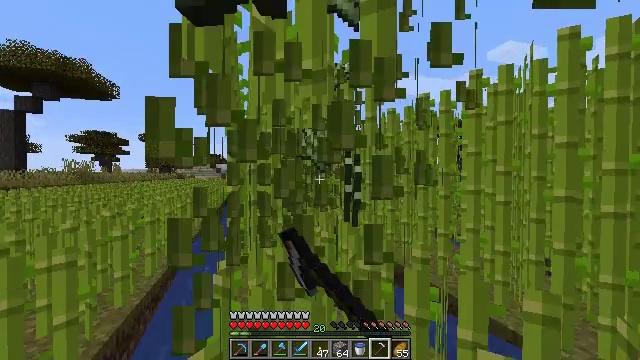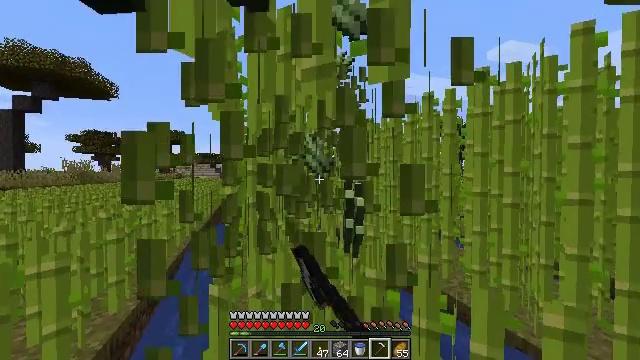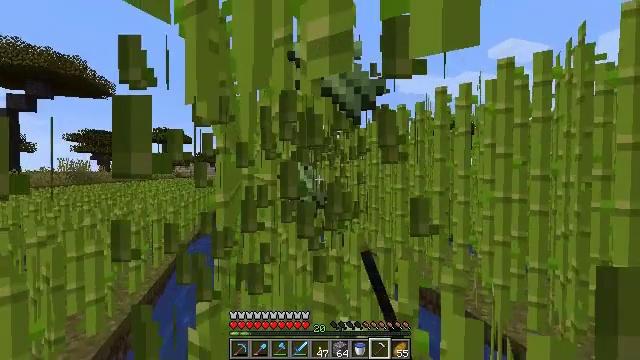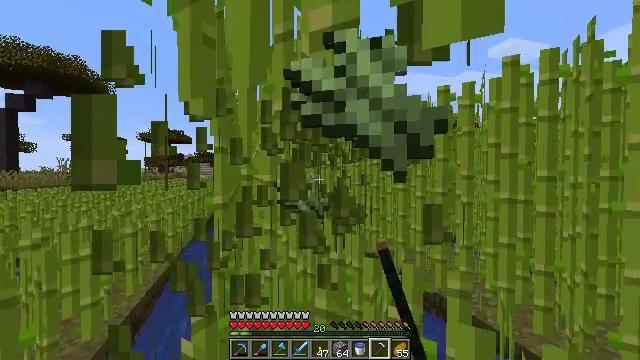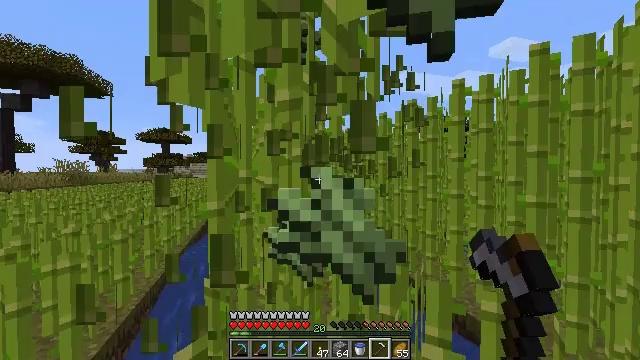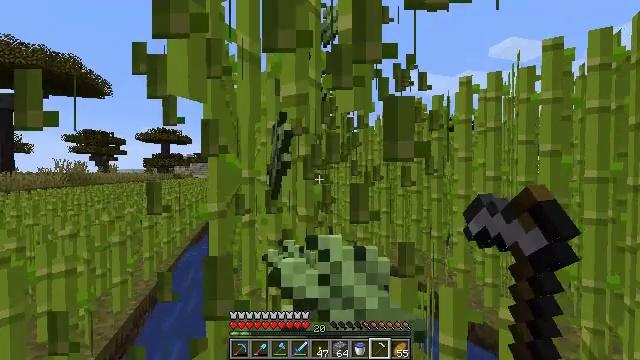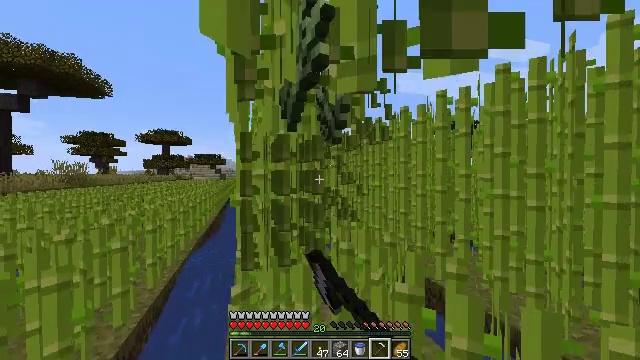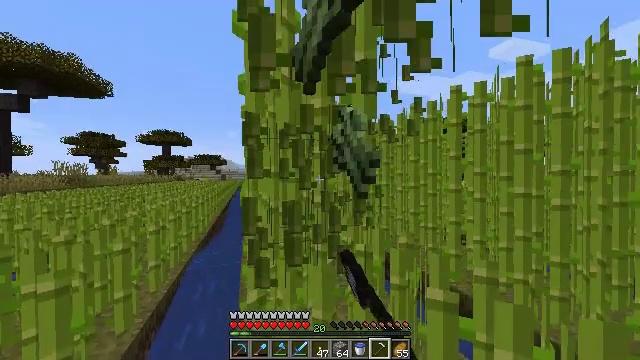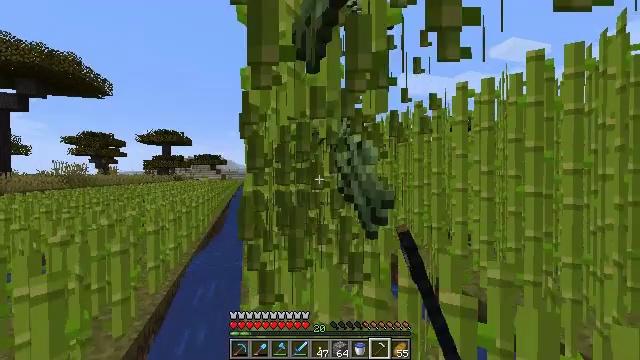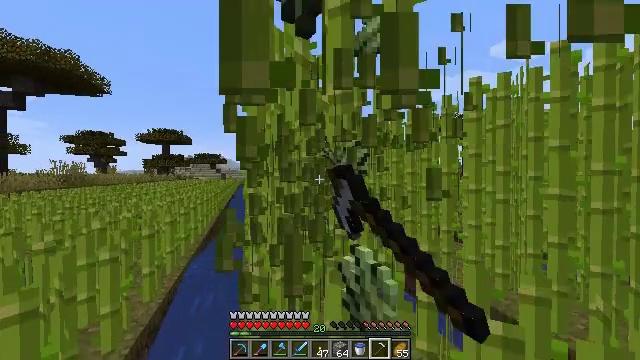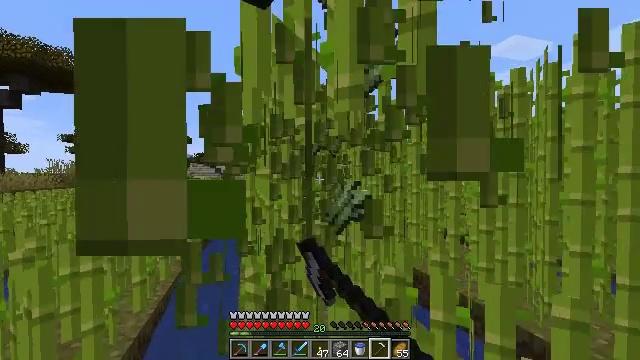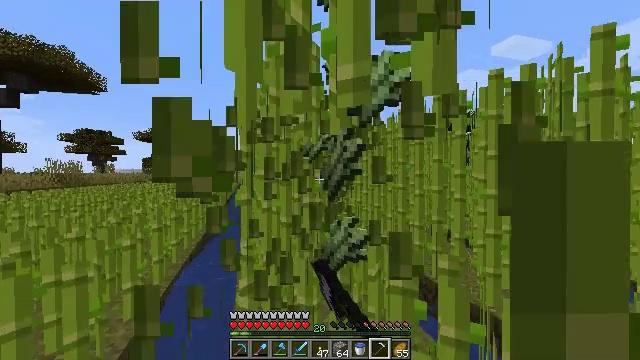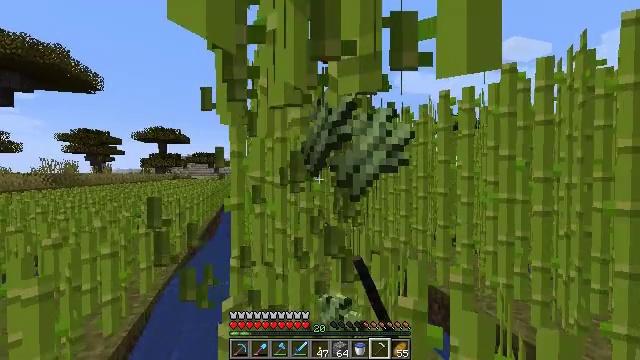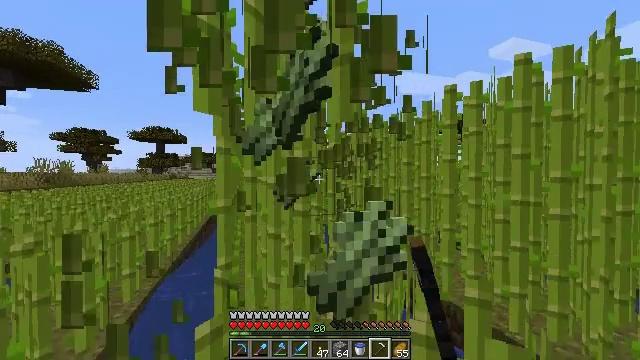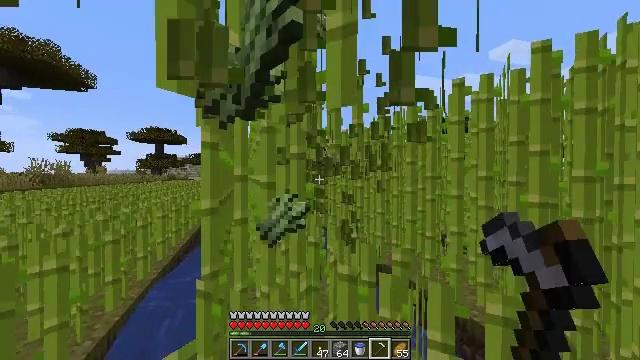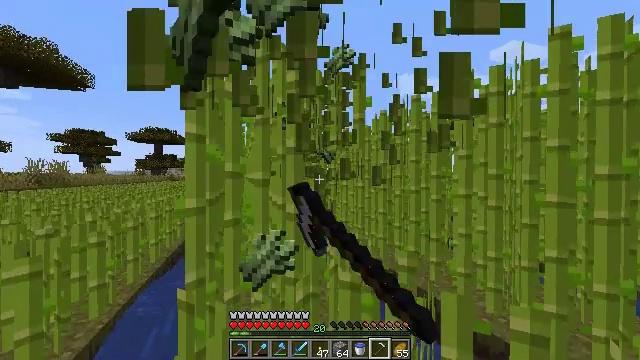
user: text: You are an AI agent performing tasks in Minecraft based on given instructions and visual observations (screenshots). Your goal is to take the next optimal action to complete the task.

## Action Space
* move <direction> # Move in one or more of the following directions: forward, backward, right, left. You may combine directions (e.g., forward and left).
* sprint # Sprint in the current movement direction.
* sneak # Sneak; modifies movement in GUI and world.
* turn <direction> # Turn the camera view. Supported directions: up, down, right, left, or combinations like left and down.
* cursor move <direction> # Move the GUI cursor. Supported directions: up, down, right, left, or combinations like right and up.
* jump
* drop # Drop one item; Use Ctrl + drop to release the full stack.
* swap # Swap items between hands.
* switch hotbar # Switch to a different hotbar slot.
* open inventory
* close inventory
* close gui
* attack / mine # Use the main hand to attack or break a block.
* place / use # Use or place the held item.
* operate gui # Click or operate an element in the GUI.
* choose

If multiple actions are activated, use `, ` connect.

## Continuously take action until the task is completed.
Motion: motion action
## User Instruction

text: Harvest sugar cane from the plant.
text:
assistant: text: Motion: move forward, attack / mine
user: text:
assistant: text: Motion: move forward, attack / mine
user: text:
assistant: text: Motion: move forward, attack / mine
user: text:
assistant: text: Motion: move forward and move left, attack / mine
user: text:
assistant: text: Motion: move forward and move left, attack / mine
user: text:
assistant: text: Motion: move forward and move left, attack / mine
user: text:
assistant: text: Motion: move forward and move left, attack / mine
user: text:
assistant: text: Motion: move forward, attack / mine
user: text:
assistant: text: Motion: move forward, attack / mine
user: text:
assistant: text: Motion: move forward, attack / mine
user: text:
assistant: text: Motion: move forward, attack / mine
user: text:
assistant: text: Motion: move forward, attack / mine
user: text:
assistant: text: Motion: move forward, attack / mine
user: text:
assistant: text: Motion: move forward, attack / mine
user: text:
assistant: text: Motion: move forward, attack / mine
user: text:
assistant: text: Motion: move forward and move left, attack / mine
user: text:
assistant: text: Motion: move forward and move left, attack / mine
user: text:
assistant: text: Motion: move forward and move left, attack / mine
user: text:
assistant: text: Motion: move forward and move left, attack / mine
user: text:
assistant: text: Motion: move forward, attack / mine
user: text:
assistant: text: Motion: move forward, attack / mine
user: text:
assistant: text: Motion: move forward, attack / mine
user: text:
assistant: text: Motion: move forward, attack / mine
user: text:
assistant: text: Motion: move forward, attack / mine
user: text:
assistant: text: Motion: move forward and move left, attack / mine
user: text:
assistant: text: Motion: move forward and move left, attack / mine
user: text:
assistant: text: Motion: move forward and move left, attack / mine
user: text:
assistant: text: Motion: move forward, attack / mine
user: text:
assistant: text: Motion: move forward, attack / mine
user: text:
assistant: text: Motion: move forward, attack / mine